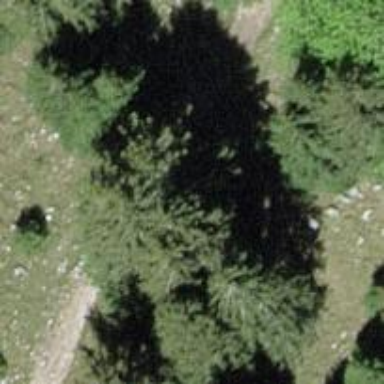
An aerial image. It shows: Path.